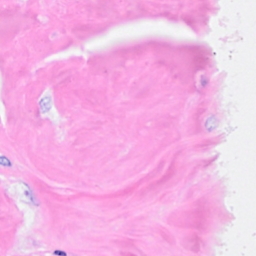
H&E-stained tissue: Breast